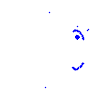
Particle: pion